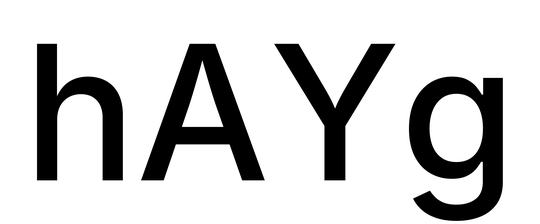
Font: Inter_Medium